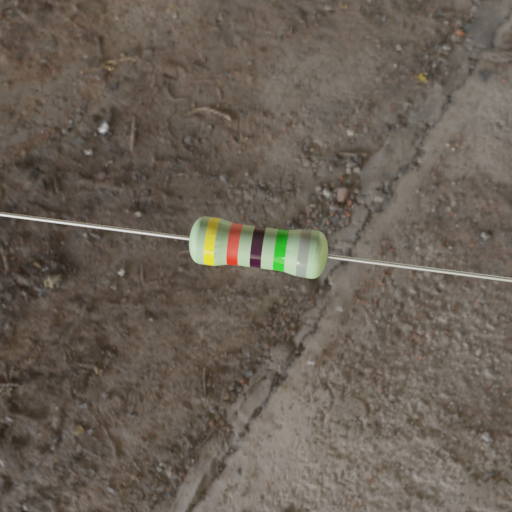
Resistor colour bands (in order): yellow, red, black, green, gray